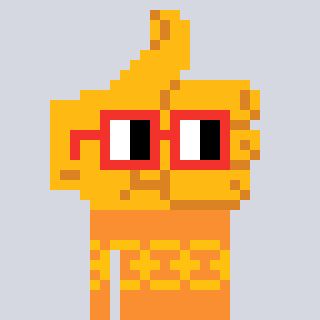
a pixel art character with square red glasses, a thumbsup-shaped head and a orange-colored body on a cool background